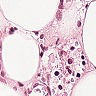
Metastatic tissue present: no